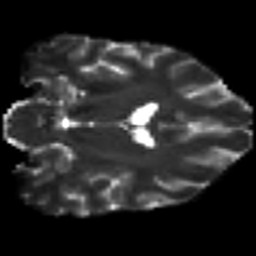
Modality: T2w
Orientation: coronal
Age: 29
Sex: male
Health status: ill
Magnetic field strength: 3 T
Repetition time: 9 s
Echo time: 0.093 s